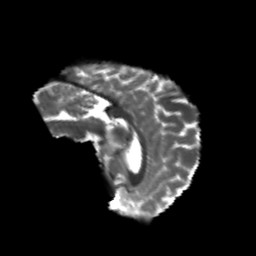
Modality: T2w
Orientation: sagittal
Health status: healthy
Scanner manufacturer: philips
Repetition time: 7.393 s
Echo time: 0.08599 s